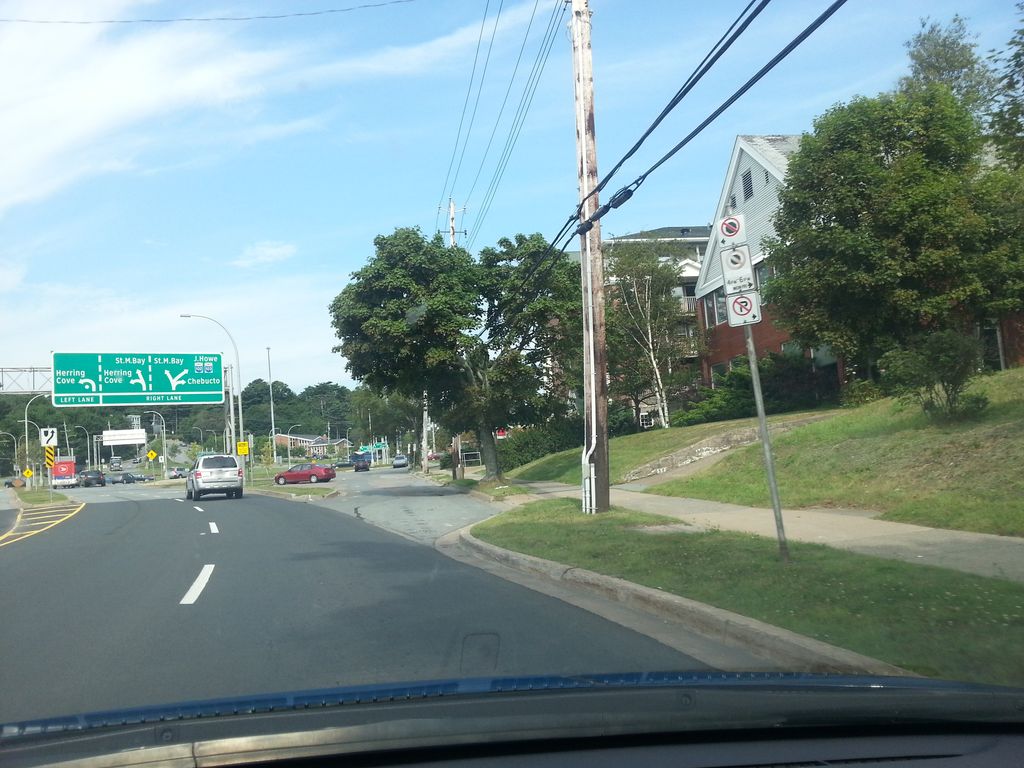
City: halifax